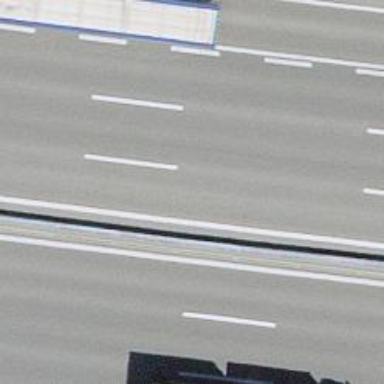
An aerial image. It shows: Motorway junction.